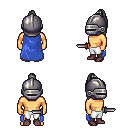
a pixel art fantasy rpg character, male body template, human, tanned skin, blue cape, white pants, white long topknot hairstyle, metal helm, maroon shoes, dagger, four views (front, back, left, right), 2x2 character sprite sheet, small pixel art, hard edges, no anti-aliasing